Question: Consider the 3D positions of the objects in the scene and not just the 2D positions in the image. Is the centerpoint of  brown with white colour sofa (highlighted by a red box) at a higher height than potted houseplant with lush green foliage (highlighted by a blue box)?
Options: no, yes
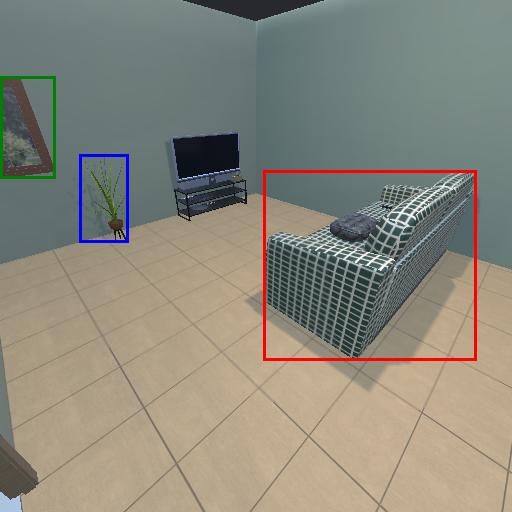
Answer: no